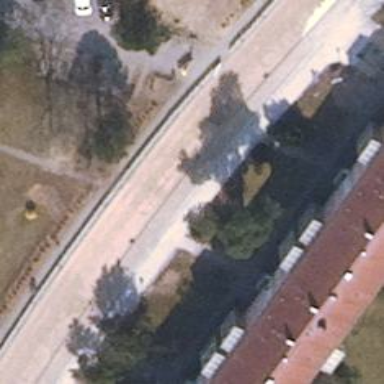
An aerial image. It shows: Paved residential road with sidewalks on both sides and dedicated cycle lane.